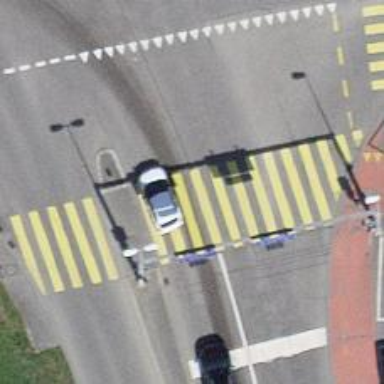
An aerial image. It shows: Crossing with traffic signals and zebra markings. There is pedestrian island at the crossing.